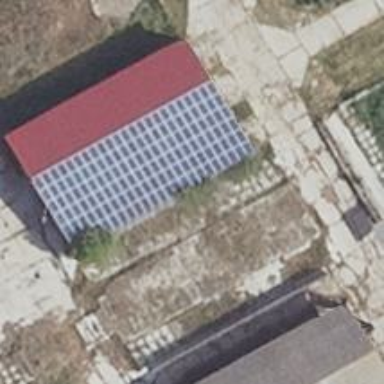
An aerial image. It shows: Solar photovoltaic panel generator producing electricity in small installation.